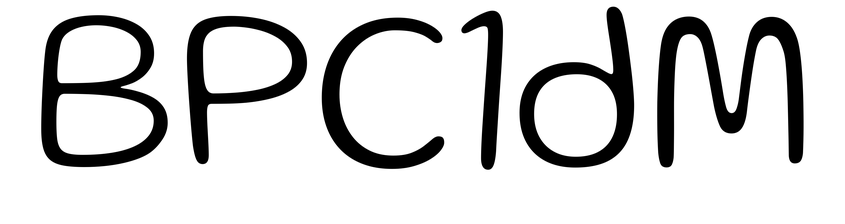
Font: Gluten_ExtraLight